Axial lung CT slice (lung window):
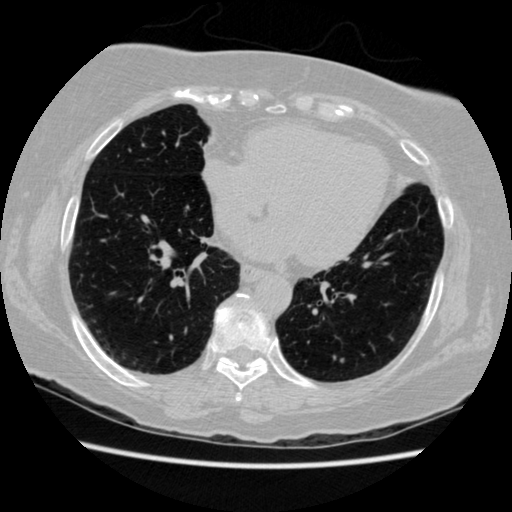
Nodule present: no